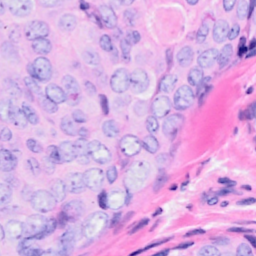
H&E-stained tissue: Breast